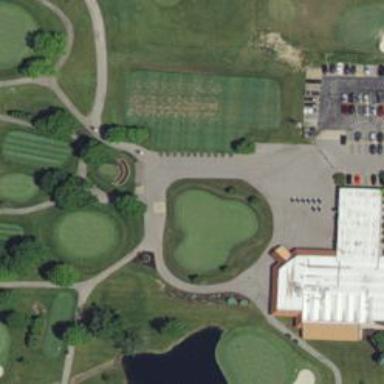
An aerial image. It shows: Pathway for golfing.